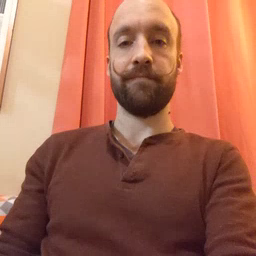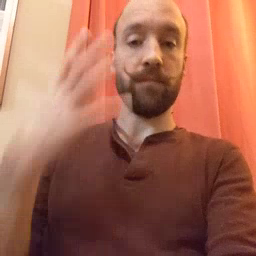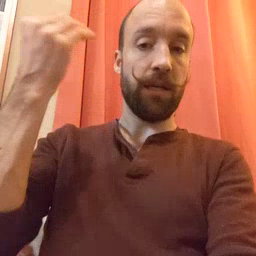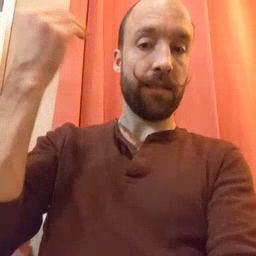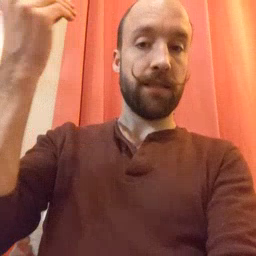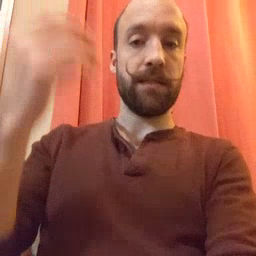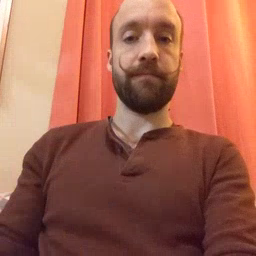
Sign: outside